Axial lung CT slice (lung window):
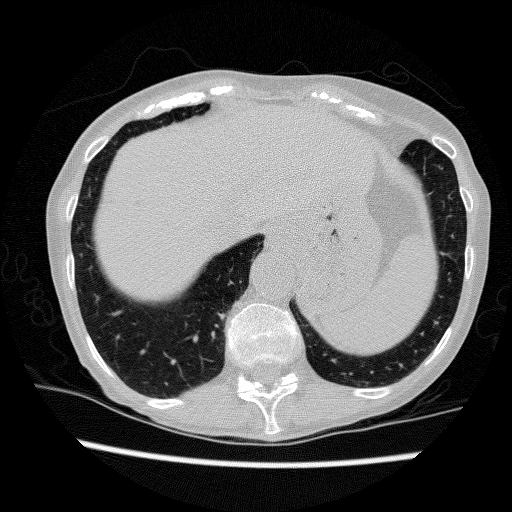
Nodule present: no